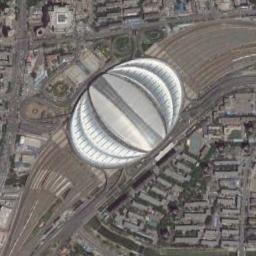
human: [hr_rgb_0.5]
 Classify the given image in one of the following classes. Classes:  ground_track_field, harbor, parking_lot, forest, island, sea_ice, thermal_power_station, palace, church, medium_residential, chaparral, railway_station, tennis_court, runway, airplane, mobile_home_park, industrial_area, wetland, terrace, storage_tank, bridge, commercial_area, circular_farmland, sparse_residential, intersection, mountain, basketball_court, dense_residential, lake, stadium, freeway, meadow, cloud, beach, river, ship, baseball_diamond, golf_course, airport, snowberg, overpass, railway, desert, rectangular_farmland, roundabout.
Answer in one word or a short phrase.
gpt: railway_station